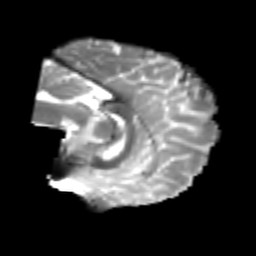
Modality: T2w
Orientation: sagittal
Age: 28
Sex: male
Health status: healthy